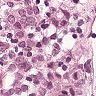
Metastatic tissue present: yes